Question: I have created a window with custom window frame using DWM with the reference to <URL>. I tried to add a bitmap to the title bar using 'StretchBlt'. Yet, it did not show properly. The image will be brightened if it is drawn on the frame:

If the frame is black, the image shows properly. How do you solve this problem?
'''
HDC hdc;
PAINTSTRUCT ps;
HBITMAP hbm=(HBITMAP)LoadImage(NULL,"C:\Users\admin\Desktop\Bitmap32.bmp",
IMAGE_BITMAP,166,160,LR_LOADFROMFILE);
hdc=BeginPaint(hWnd,&ps);
HDC hdcMem=CreateCompatibleDC(hdc);
SelectObject(hdcMem,hbm);
StretchBlt(hdc,0,0,166,160,hdcMem,0,0,166,160,SRCCOPY);
DeleteDC(hdcMem);
EndPaint(hWnd,&ps);
'''
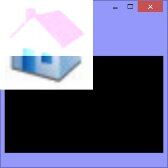
Answer: Use GDI+ 'DrawImage()'
'''
Graphics graphics(hdc);
Image image(L"image link");
graphics.DrawImage(&image,0,0);
'''
To solve the real problem, use 'SetLayeredWindowAttributes()' to set the transparency key.
'''
SetWindowLong(hWnd,GWL_EXSTYLE,WS_EX_LAYERED);
SetLayeredWindowAttributes(hWnd,RGB(200,201,202),0,LWA_COLORKEY);
'''